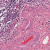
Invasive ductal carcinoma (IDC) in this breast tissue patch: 1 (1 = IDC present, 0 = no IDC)